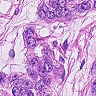
Metastatic tissue present: yes